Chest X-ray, AP view. Patient: 59 years old, sex F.
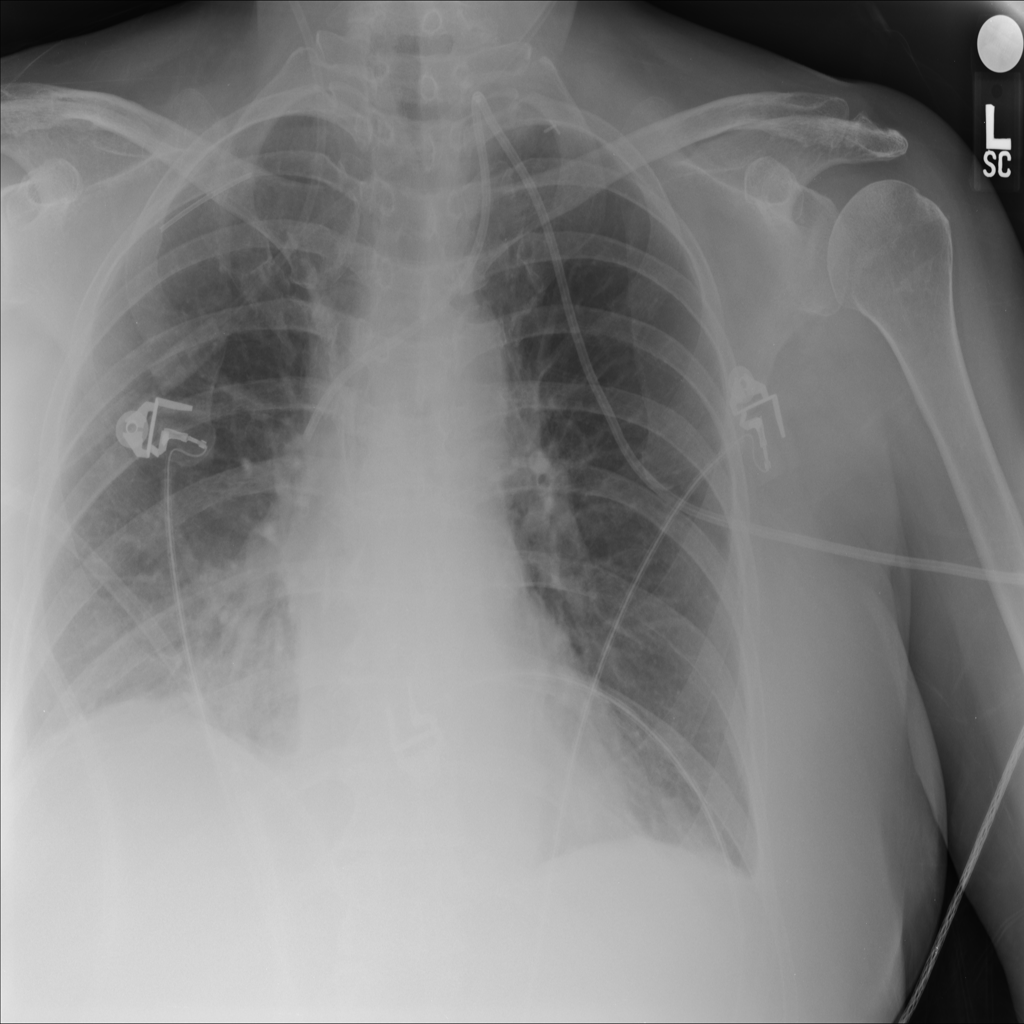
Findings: Effusion